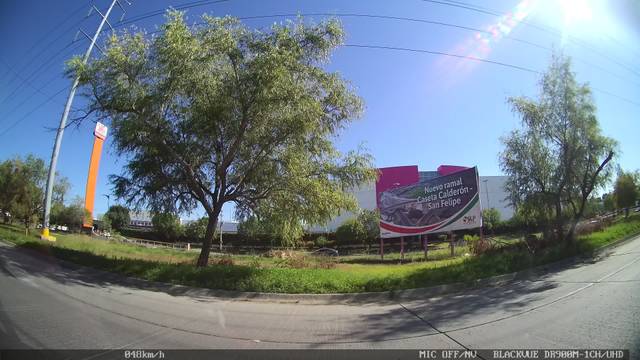
Region: Mexico
Coordinates: 22.157, -101.006